Question: I have a 'EditText' - 'ed1'. I want to copy the contents of 'ed1'to 'clipboard', 'concat' it with 'Hello World' and paste it to another 'EditText' - 'ed2' on the tap of a 'button'. But, I am getting some additional data along with the contents on 'ed1'.
'''
final EditText ed1 = (EditText) findViewById(R.id.editText1);
final EditText ed2 = (EditText) findViewById(R.id.editText2);
Button b = (Button) findViewById(R.id.button1);
b.setOnClickListener(new OnClickListener() {
@Override
public void onClick(View v) {
ClipboardManager clipboard = (ClipboardManager) getSystemService(CLIPBOARD_SERVICE);
String add = "Hello World";
ClipData clip = ClipData.newPlainText("", ed1.getText().toString().concat(" "+add));
clipboard.setPrimaryClip(clip);
ed2.setText(clip.toString());
}
});
'''

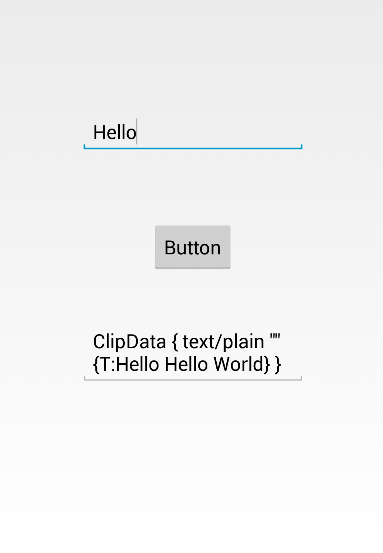
Answer: Just add following lines:
'''
ClipData.Item item = clipboard.getPrimaryClip().getItemAt(0);
edt2.setText(item.getText());
'''
So, your final code for button listener, where you are copying data from clip board should looks like below:
'''
btn.setOnClickListener(new OnClickListener() {
@Override
public void onClick(View arg0) {
ClipboardManager clipboard = (ClipboardManager) getSystemService(CLIPBOARD_SERVICE);
String add = "Hello World";
ClipData clip = ClipData.newPlainText("", ed1.getText().toString().concat(" "+add));
clipboard.setPrimaryClip(clip);
ClipData.Item item = clipboard.getPrimaryClip().getItemAt(0);
ed2.setText(item.getText());
}
});
'''